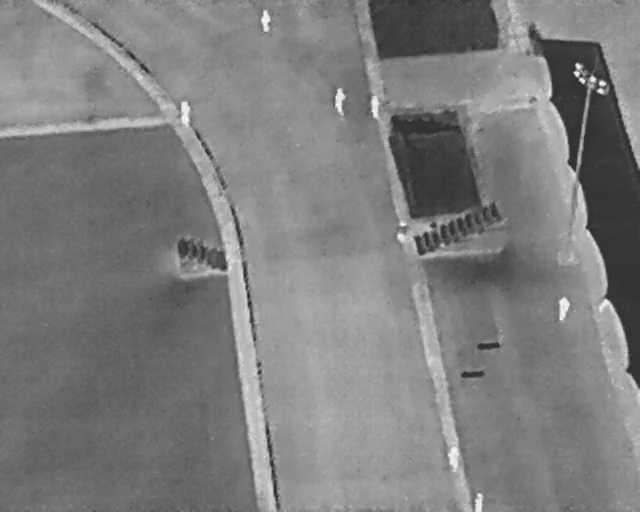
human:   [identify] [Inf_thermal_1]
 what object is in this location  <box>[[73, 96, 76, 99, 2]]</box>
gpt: <ref>1 medium person at the bottom right</ref>

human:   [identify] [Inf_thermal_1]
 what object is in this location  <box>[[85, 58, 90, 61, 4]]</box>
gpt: <ref>1 large person at the right</ref>

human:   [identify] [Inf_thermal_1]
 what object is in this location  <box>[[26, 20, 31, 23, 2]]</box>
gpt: <ref>1 large person at the top left</ref>